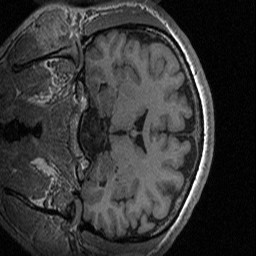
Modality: T1w
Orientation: coronal